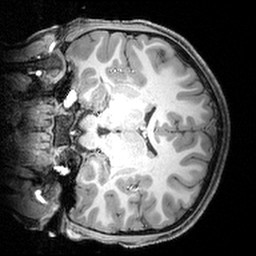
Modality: T1w
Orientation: coronal
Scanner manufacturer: siemens
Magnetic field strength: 3 T
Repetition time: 1.9 s
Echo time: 0.00397 s